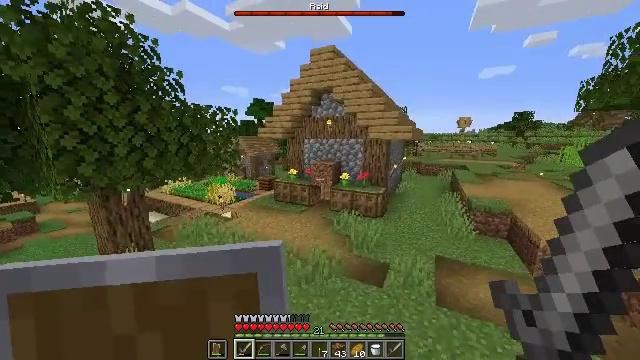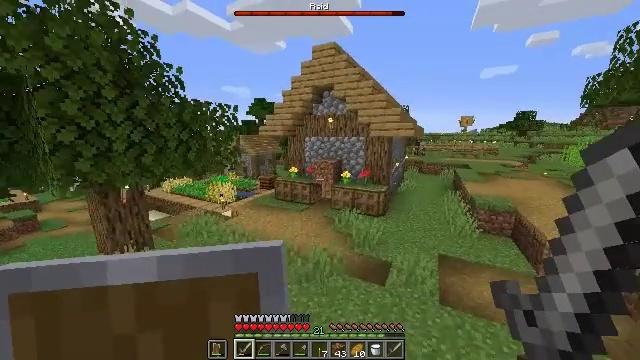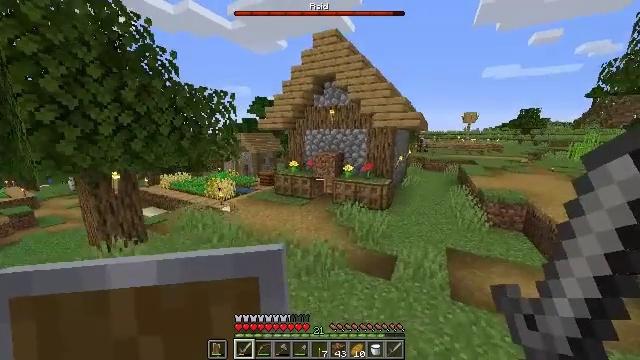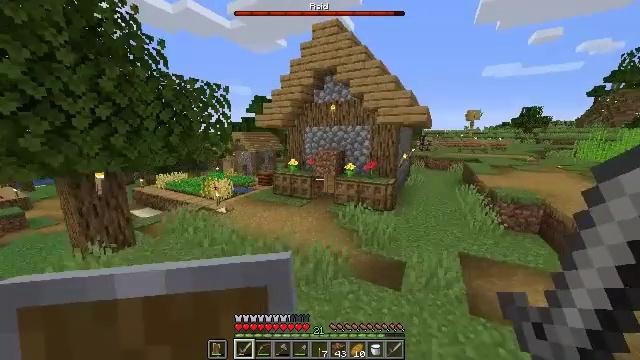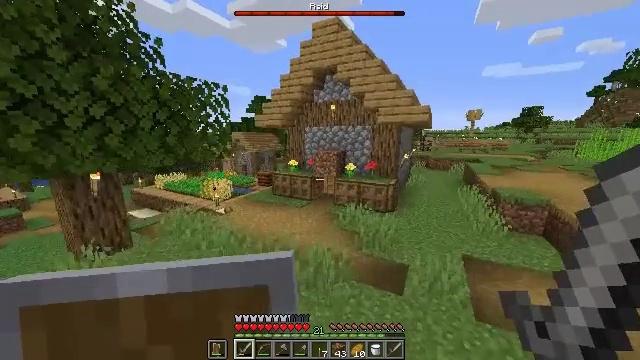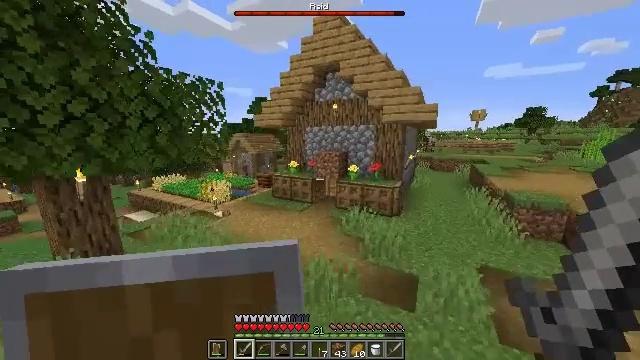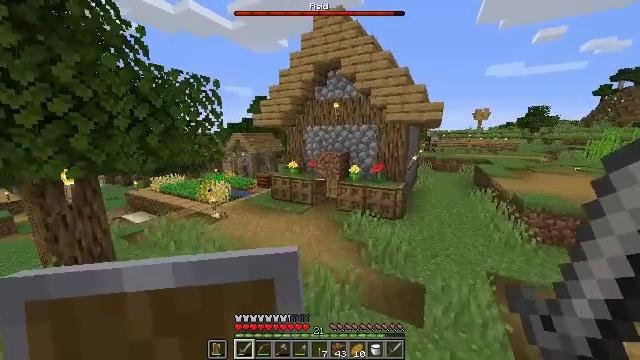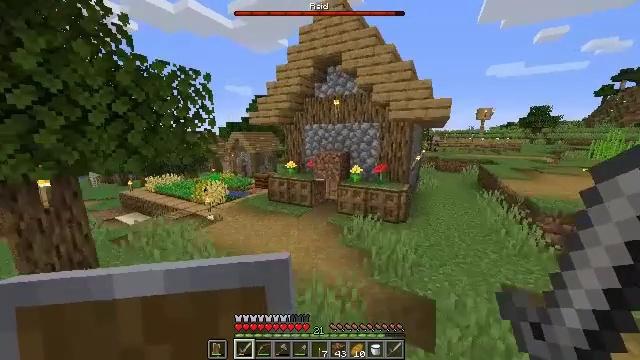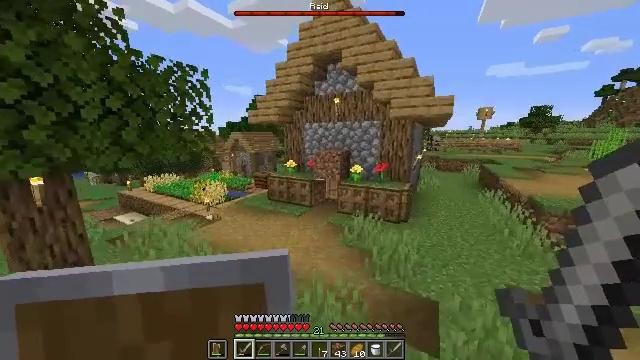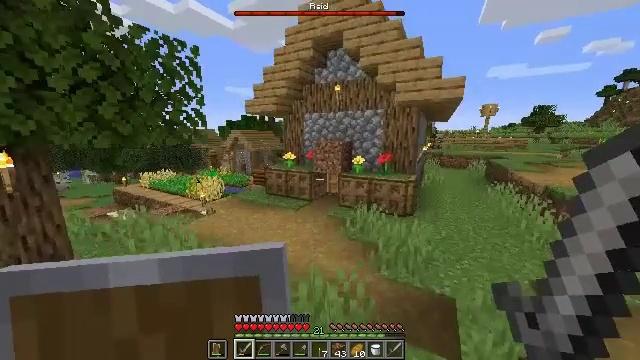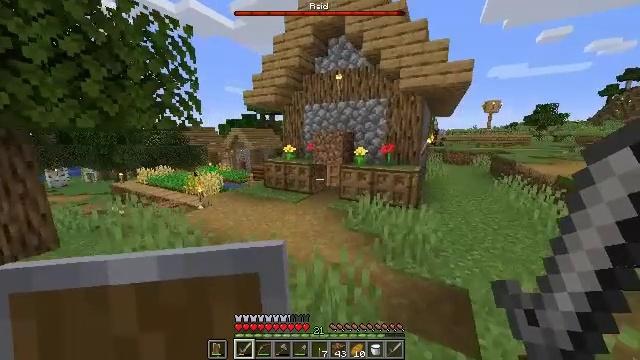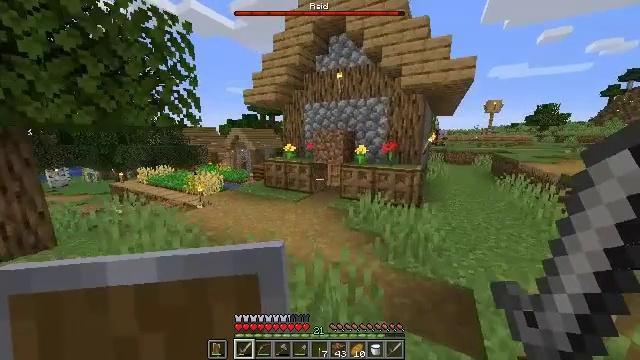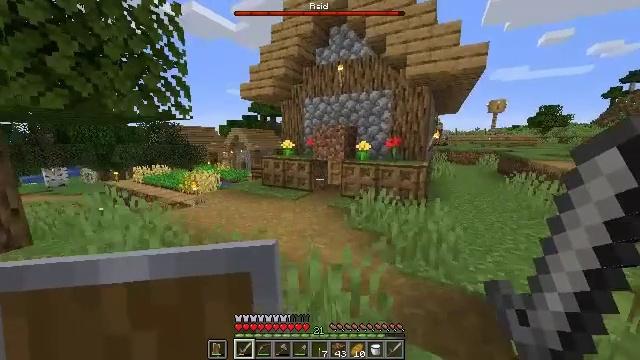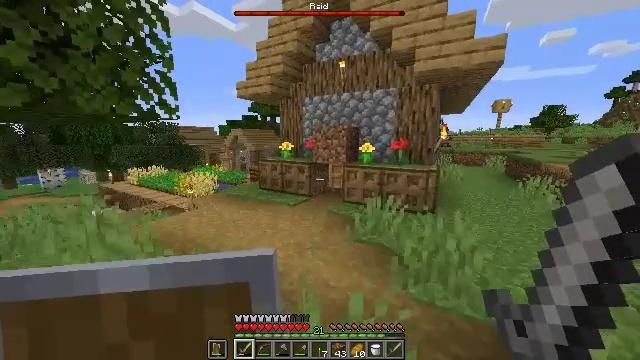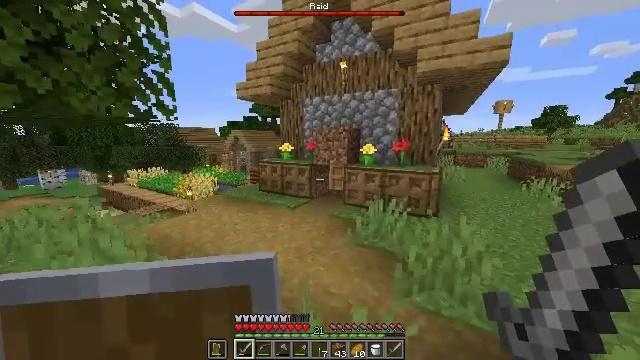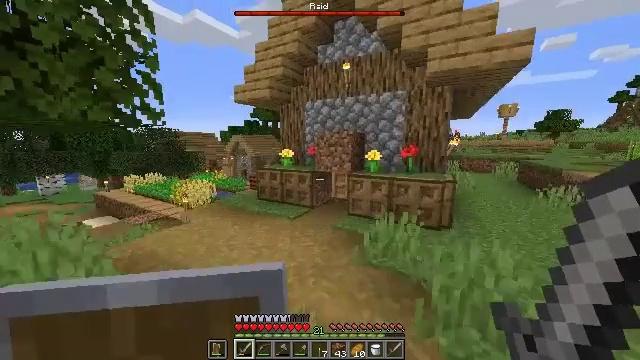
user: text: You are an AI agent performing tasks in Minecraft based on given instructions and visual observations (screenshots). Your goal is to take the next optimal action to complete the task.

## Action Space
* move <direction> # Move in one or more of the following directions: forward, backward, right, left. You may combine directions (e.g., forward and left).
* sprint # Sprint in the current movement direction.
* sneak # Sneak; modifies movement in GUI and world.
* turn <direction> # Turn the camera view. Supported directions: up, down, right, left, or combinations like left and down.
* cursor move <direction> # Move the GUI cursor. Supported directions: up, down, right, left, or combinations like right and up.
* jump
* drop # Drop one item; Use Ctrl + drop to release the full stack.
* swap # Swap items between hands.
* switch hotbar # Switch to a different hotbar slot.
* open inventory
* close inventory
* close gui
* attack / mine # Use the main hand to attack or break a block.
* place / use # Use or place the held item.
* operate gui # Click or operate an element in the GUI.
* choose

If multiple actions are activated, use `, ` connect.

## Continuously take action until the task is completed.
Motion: motion action
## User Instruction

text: Destroy the glass pane to clear a path.
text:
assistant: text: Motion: move forward
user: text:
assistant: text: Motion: move forward
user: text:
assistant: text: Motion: move forward
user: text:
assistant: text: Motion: move forward
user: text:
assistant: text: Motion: move forward
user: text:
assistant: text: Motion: move forward
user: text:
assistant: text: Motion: move forward
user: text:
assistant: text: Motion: move forward
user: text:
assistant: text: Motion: move forward
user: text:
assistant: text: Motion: move forward
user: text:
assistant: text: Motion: move forward
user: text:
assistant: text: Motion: move forward
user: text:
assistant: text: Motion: move forward
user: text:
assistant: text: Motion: move forward
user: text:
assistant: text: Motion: move forward, turn up
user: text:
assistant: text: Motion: move forward, turn up
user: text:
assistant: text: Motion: move forward
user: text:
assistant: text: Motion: move forward
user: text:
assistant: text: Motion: move forward
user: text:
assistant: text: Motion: move forward
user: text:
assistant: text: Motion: move forward, sneak, turn right
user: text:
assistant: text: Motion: move forward, sneak, turn right
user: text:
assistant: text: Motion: move forward, sneak
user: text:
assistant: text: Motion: move forward, sneak, turn right and down
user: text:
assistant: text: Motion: move forward, sneak
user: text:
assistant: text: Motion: move forward, sneak
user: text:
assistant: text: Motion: move forward, sneak
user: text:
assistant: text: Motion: move forward, sneak
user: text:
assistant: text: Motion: move forward, sneak, turn left and down, use / place
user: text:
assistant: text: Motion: move forward, sneak, turn left, use / place